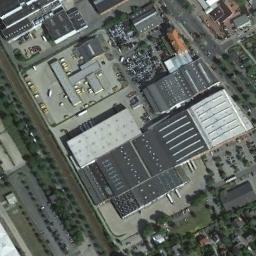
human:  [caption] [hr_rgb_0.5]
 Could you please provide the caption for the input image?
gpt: In an industrial area, There are factories and roads, There are planned parking lots, Items are parked, And there is good greening .

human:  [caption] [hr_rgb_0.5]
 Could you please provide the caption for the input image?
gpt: There are numerous houses of different shapes and sizes in the industrial zone .

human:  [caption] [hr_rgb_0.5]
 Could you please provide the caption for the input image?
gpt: The industrial area has lots of industrial equipment and some buildings .

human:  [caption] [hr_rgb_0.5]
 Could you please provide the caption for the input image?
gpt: The industrial area is crowded .

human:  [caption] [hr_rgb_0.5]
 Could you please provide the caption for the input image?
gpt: There are some black buildings and some green trees on the industrial area .